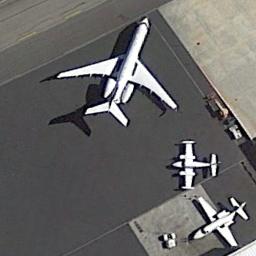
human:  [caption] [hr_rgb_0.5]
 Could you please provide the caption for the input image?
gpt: Three airplanes of different sizes were parked on the airport .